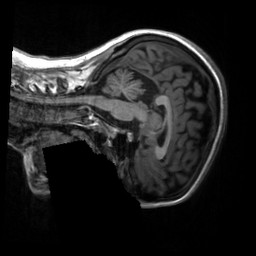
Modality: T1w
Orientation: sagittal
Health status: healthy
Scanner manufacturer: siemens
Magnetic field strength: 3 T
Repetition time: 2.3 s
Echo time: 0.00207 s